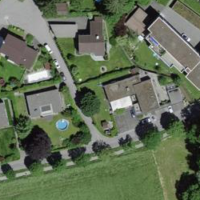
EUNIS habitat code: 54
Species observed at this site:
Certhia brachydactyla
Corvus corone
Alcedo atthis
Buteo buteo
Anthus pratensis
Sylvia atricapilla
Phylloscopus collybita
Erithacus rubecula
Pica pica
Phoenicurus ochruros
Sitta europaea
Columba livia
Falco tinnunculus
Cyanistes caeruleus
Anas platyrhynchos
Sturnus vulgaris
Chloris chloris
Troglodytes troglodytes
Corvus frugilegus
Passer domesticus
Fringilla coelebs
Coloeus monedula
Carduelis carduelis
Turdus merula
Columba palumbus
Phalacrocorax carbo
Tachymarptis melba
Fringilla montifringilla
Parus major
Hirundo rustica
Milvus milvus
Coccothraustes coccothraustes
Phylloscopus trochilus
Motacilla alba
Delichon urbicum